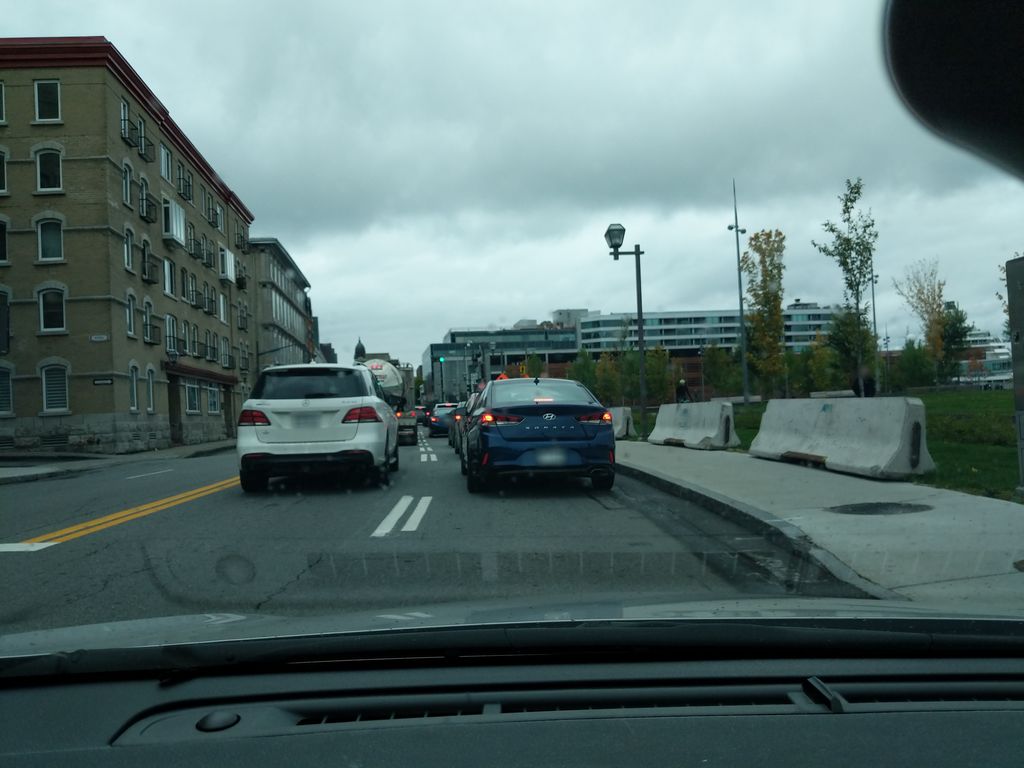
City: quebec_city